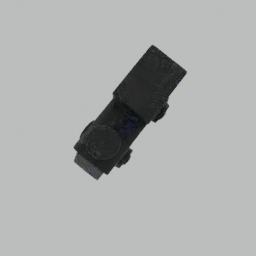
Label: decoration